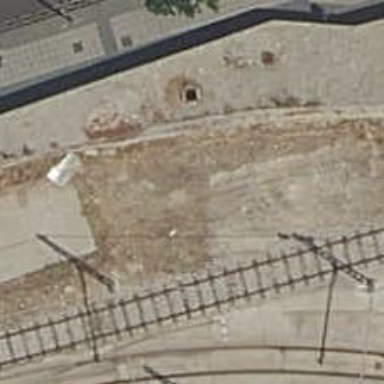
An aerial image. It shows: Service yard with one electrified track featuring contact line.